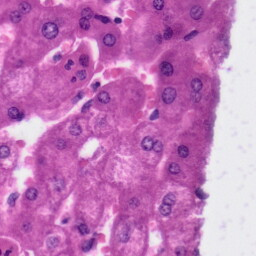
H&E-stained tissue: Liver